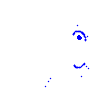
Particle: pion